Field crop: maize
Growth stage: 2
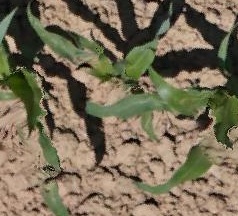
Species: maize